Interaction volume radius: 10 \u00c5
Interaction volume height: 15 \u00c5
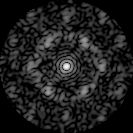
Disorder parameter: 0.6894